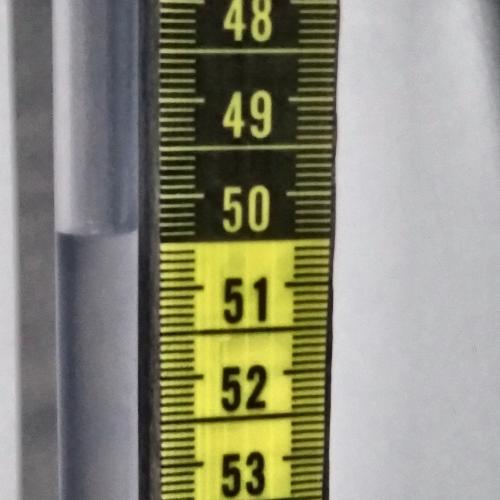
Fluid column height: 50.4 cm